Question: in ViewController.h,
'''
#import <UIKit/UIKit.h>
@interface ViewController : UIViewController {
IBOutlet UILabel *scoreLabel;
IBOutlet UILabel *timerLabel;
}
- (IBAction)buttonPressed;
@end
'''
in ViewController.m,
'''
#import "ViewController.h"
@implementation ViewController
- (void)viewDidLoad {
[super viewDidLoad];
// Do any additional setup after loading the view, typically from a nib.
}
- (void)didReceiveMemoryWarning {
[super didReceiveMemoryWarning];
// Dispose of any resources that can be recreated.
}
- (IBAction)buttonPressed {
NSLog(@"Pressed!");
}
@end
'''
and I try to connect the button in my ViewController to buttonPressed IBAction by clicking the button while holding Ctrl, and dragging it in the background. I am supposed to see buttonPressed as an option, but I don't see it. How come?

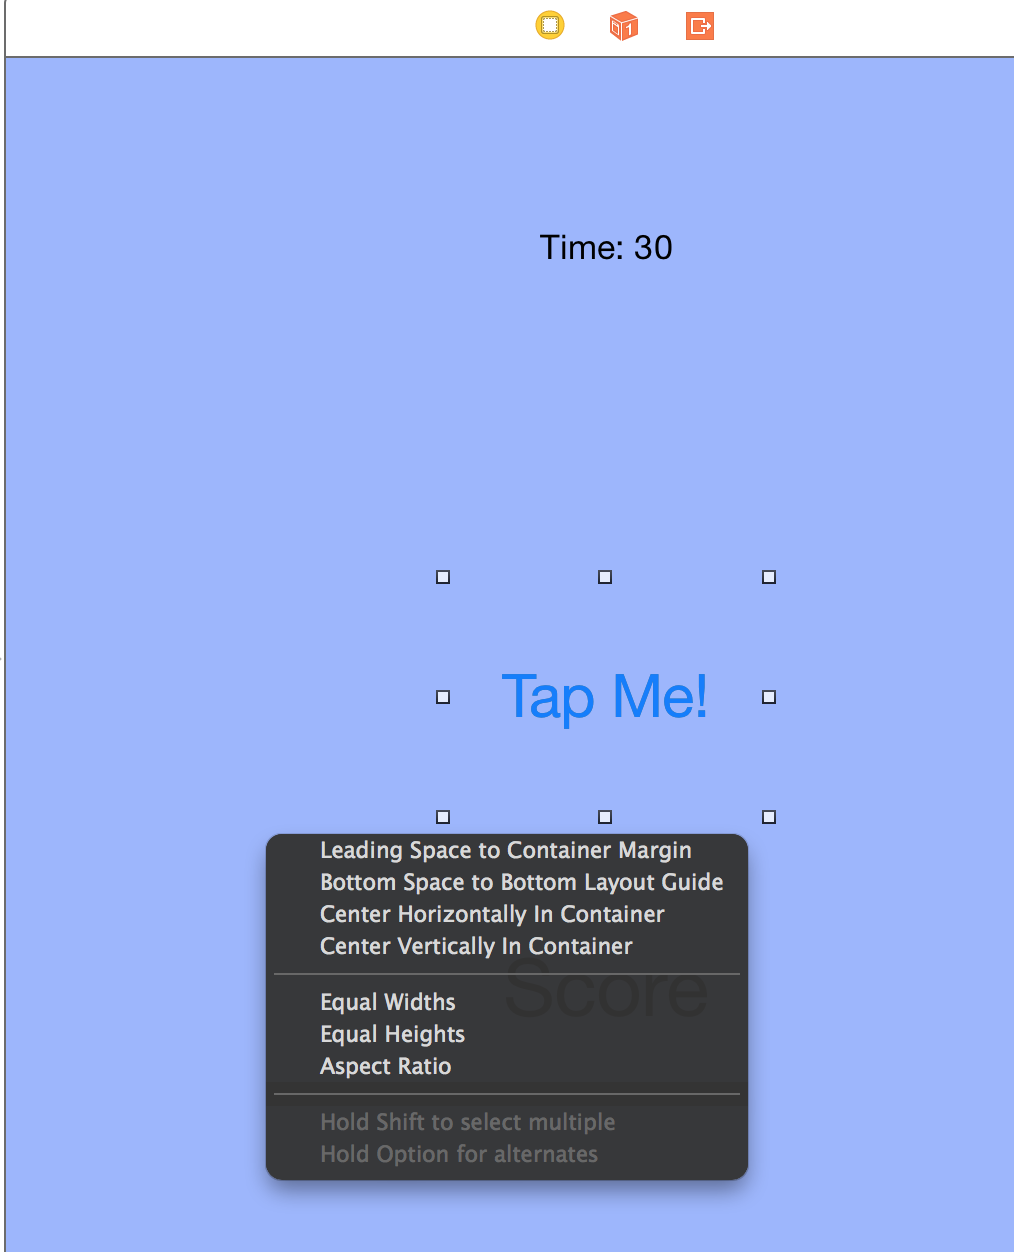
Answer: You can find it here (just go in IB and select your controller in left bar, then go in the last tab of right bar):

Then you can just drag it to your button and select event for call.